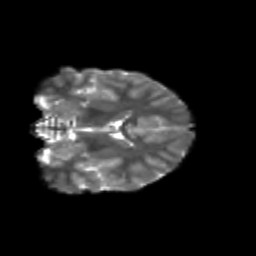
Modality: T2w
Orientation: coronal
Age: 9
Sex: male
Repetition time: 9.512 s
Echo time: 0.089 s